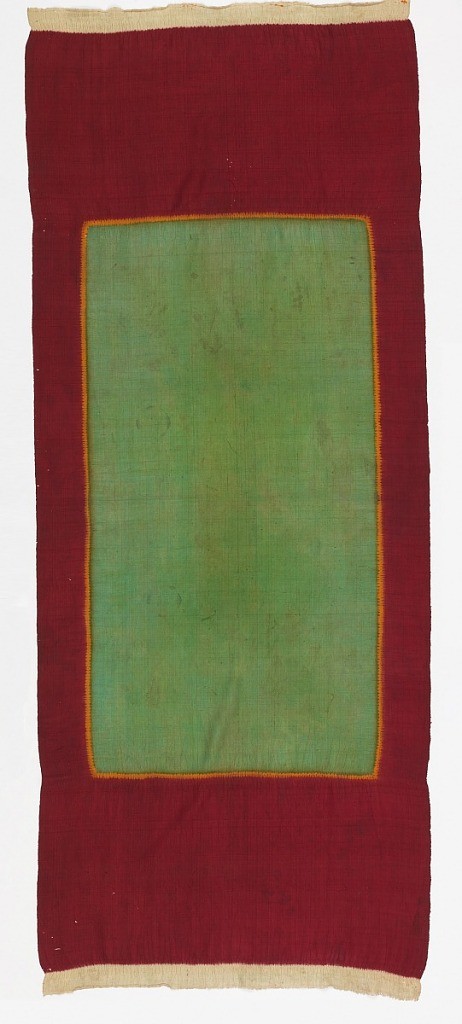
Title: Shoulder cloth
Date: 19th century
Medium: silk Technique: stitch-resist (tritik) on plain weave
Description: Large silk shoulder cloth, colored by resist method known as tritik, in red, orange, green and natural.